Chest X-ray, AP view. Patient: 15 years old, sex F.
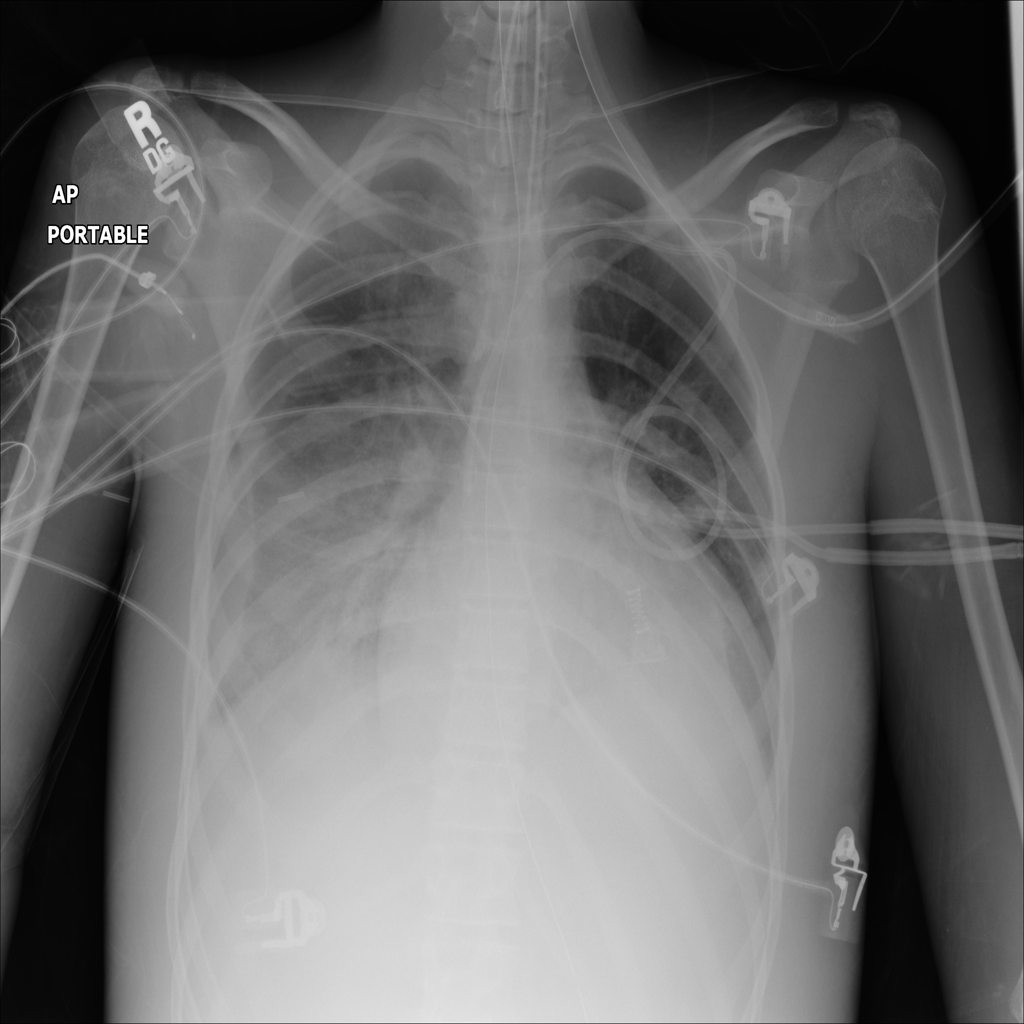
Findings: Effusion, Nodule